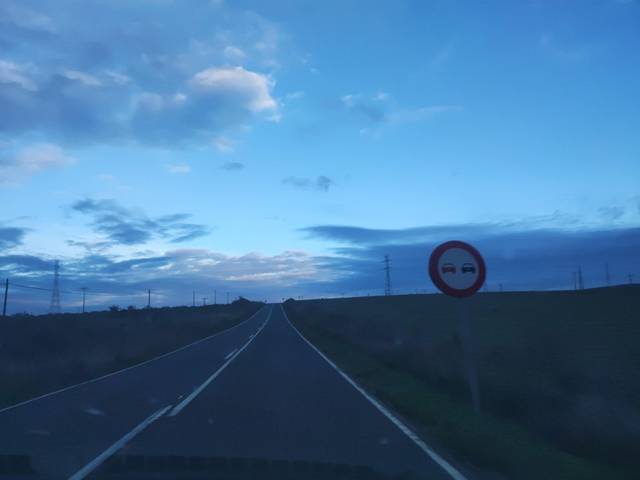
Region: Spain
Coordinates: 40.624, -6.548